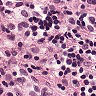
Metastatic tissue present: no